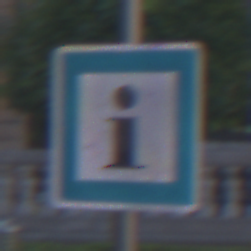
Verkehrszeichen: Informationsstelle
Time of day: SunriseSunset
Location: Outdoor (Urban)
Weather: PartlyCloudy
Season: NotSpecified
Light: Natural